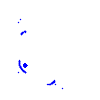
Particle: pion